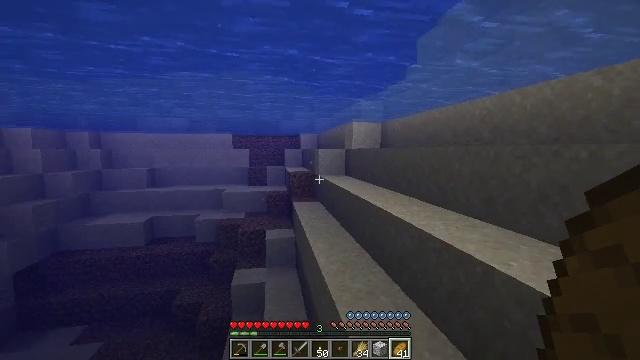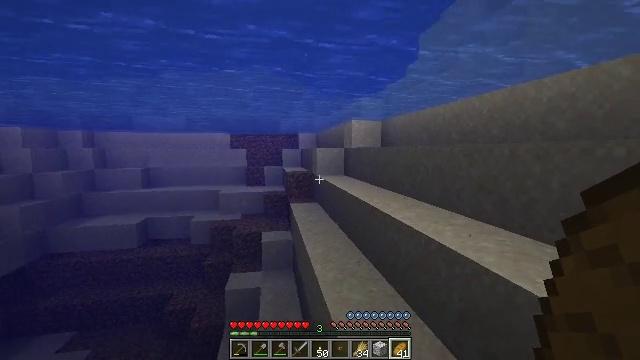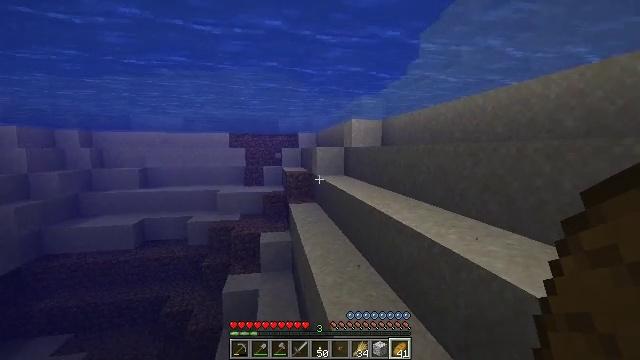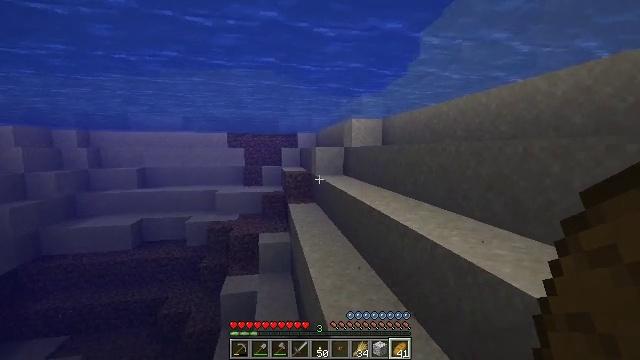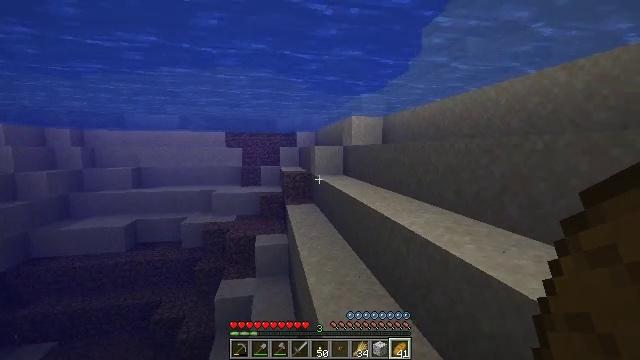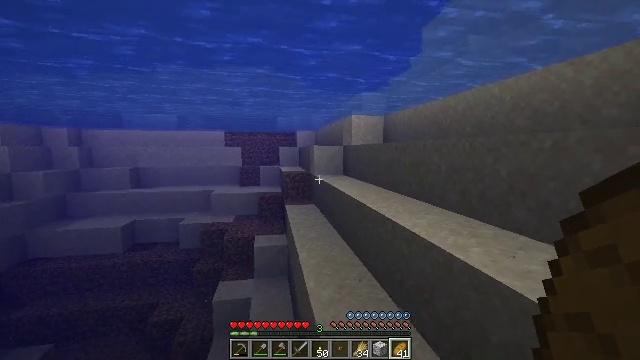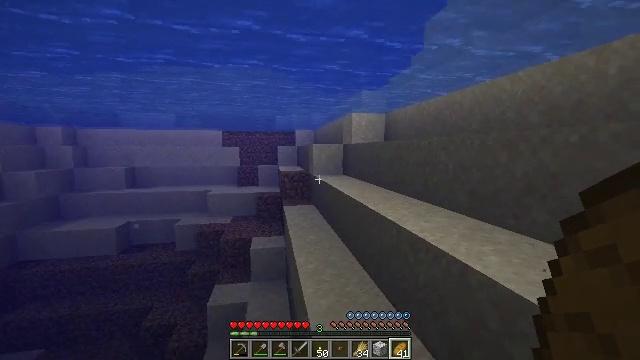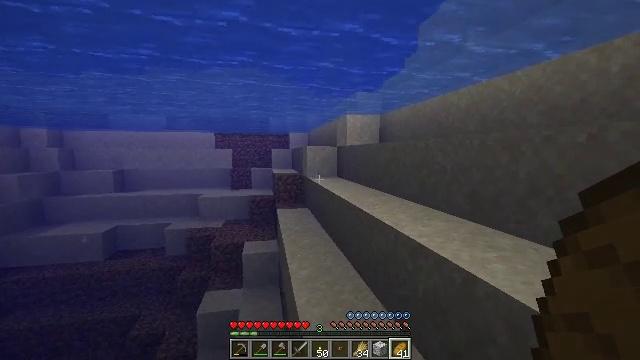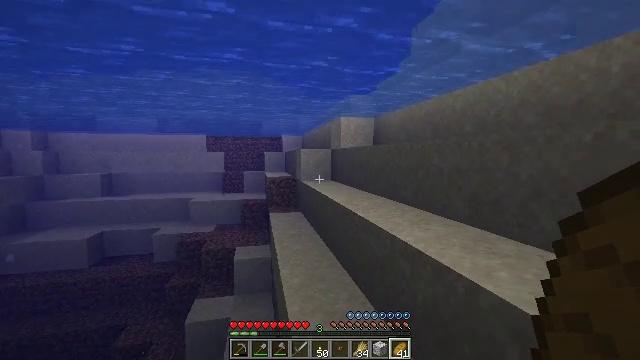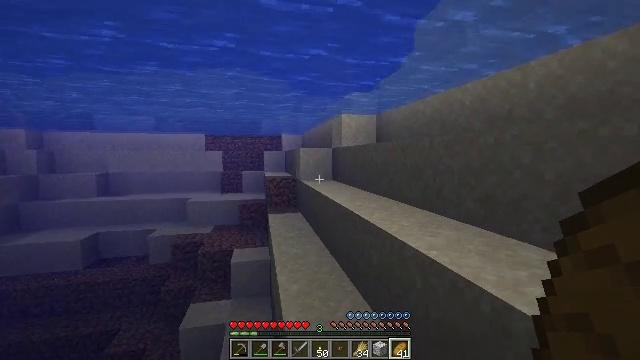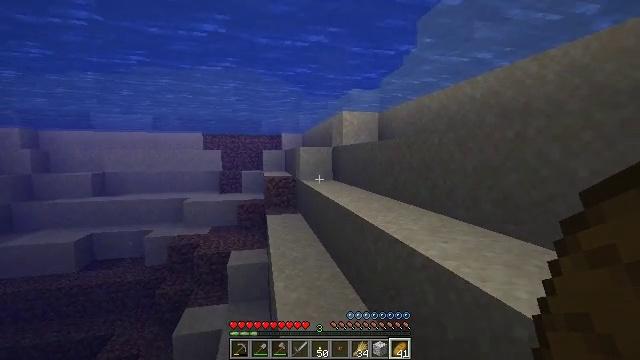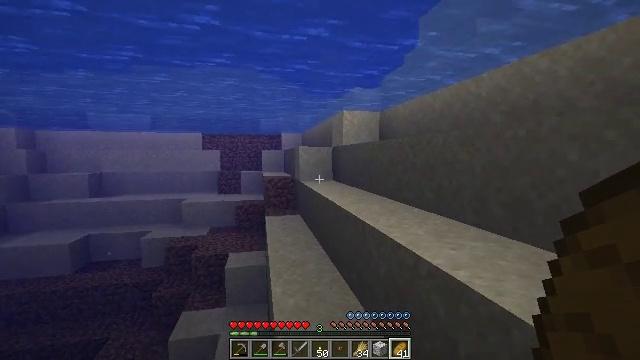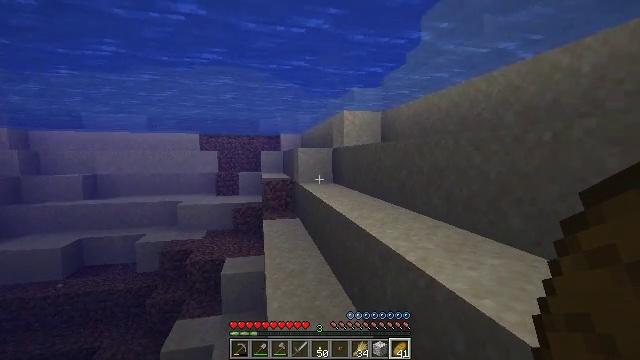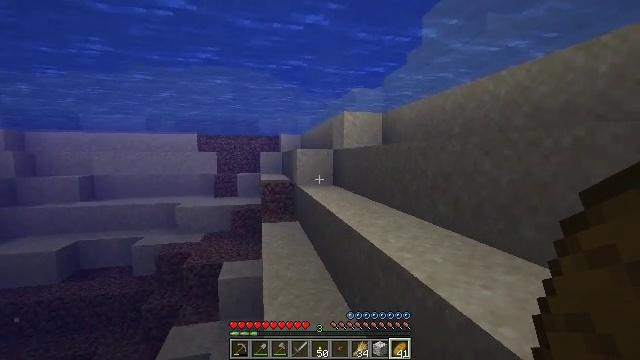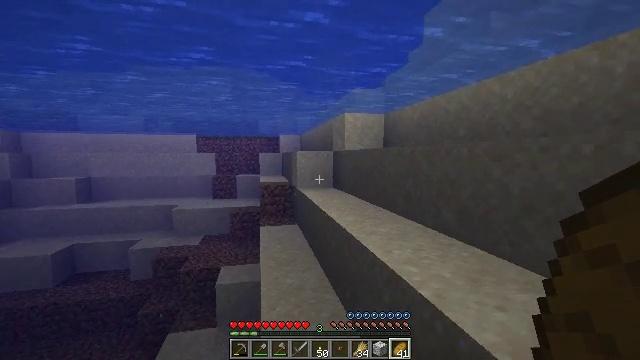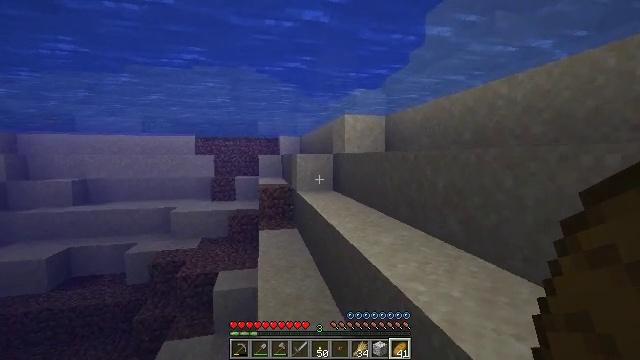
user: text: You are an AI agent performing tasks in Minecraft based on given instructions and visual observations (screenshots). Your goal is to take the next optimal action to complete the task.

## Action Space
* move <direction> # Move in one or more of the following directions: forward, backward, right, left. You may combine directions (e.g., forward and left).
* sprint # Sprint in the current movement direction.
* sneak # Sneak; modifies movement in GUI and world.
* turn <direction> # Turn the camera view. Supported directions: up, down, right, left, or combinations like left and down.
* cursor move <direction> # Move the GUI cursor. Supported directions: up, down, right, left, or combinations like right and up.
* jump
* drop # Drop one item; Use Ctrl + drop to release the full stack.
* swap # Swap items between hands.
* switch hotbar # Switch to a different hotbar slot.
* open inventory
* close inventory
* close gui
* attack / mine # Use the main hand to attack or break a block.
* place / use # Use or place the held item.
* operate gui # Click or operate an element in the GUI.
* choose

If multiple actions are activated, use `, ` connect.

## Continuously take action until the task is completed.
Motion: motion action
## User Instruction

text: Harvest the orange terracotta from structures or biomes.
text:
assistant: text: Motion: move forward, sprint
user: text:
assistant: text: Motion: move forward, sprint
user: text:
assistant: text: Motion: move forward, sprint
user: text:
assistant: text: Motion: move forward, sprint
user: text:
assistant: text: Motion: move forward, sprint
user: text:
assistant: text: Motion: move forward, sprint
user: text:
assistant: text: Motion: move forward, sprint, turn right
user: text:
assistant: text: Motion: move forward, sprint, turn right
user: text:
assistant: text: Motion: move forward, sprint
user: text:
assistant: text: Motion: move forward, sprint
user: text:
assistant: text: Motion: move forward, sprint, jump
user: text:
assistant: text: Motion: move forward, sprint, jump
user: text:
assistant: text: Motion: move forward, sprint, jump
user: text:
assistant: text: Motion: move forward, sprint, jump
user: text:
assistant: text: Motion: move forward, sprint, jump
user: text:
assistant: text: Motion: move forward, sprint
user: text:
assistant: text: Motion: move forward, sprint
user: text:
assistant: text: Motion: move forward, sprint
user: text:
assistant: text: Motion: move forward, sprint
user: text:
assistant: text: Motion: move forward, sprint
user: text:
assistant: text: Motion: move forward and move left, sprint
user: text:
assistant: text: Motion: move forward and move left, sprint
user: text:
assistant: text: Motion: move forward and move left, sprint
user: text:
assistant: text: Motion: move forward and move left, sprint
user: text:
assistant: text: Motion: move forward and move left, sprint
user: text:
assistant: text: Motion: move forward and move left, sprint
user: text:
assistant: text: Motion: move forward and move left, sprint
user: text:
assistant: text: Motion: move forward and move left, sprint
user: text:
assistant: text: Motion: move forward and move left, sprint
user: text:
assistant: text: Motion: move forward and move left, sprint